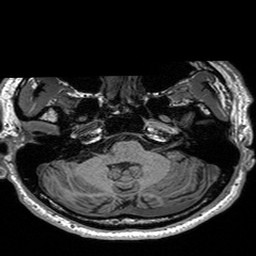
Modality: T1w
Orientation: coronal
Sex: male